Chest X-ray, AP view. Patient: 72 years old, sex F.
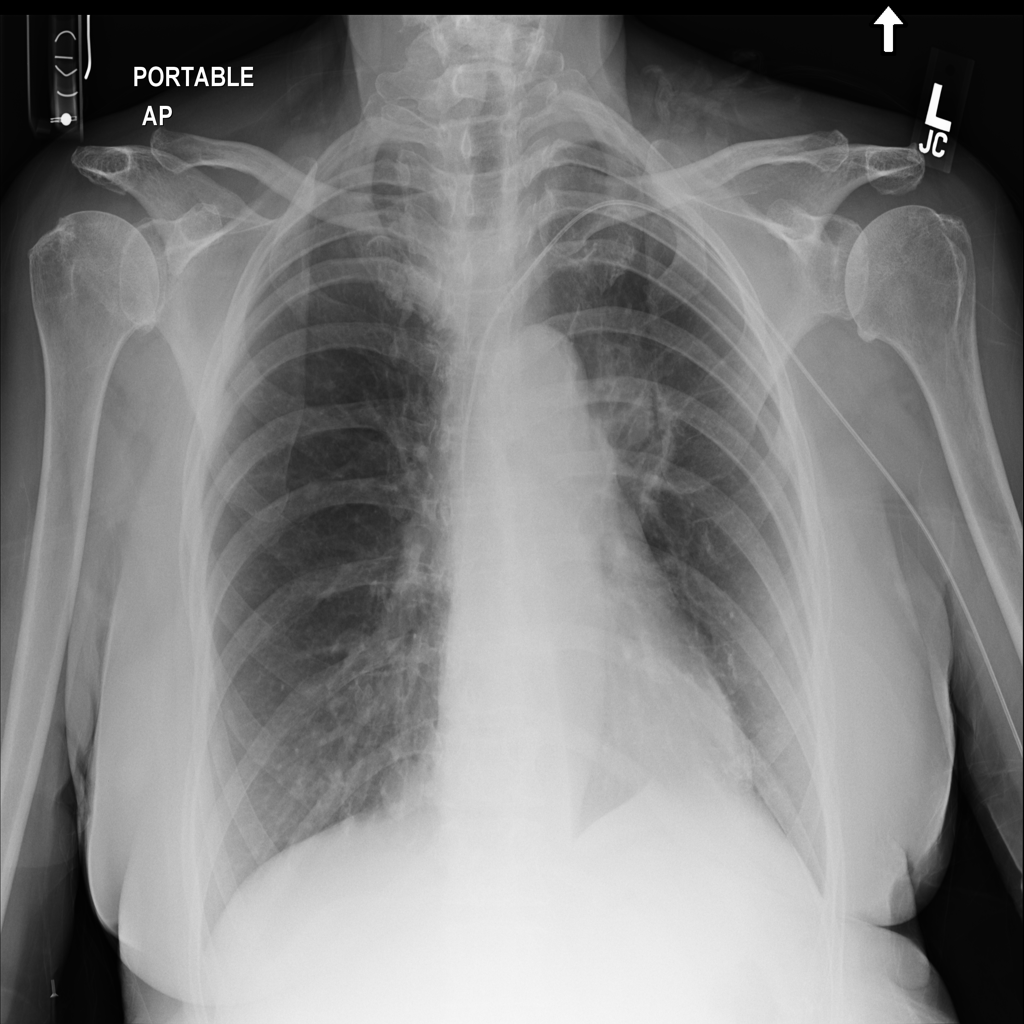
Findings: Infiltration